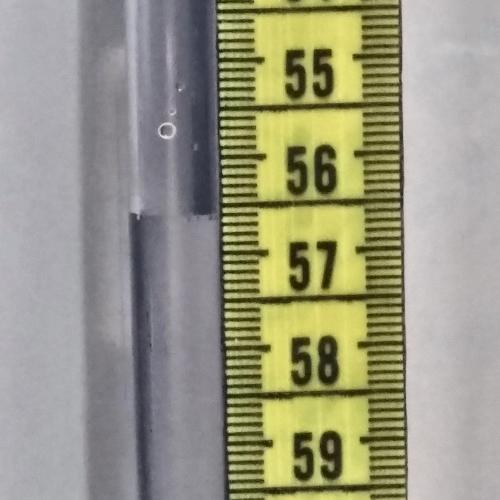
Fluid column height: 56.6 cm